Field crop: maize
Growth stage: 2
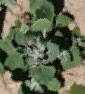
Species: chenopodium